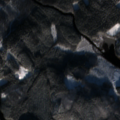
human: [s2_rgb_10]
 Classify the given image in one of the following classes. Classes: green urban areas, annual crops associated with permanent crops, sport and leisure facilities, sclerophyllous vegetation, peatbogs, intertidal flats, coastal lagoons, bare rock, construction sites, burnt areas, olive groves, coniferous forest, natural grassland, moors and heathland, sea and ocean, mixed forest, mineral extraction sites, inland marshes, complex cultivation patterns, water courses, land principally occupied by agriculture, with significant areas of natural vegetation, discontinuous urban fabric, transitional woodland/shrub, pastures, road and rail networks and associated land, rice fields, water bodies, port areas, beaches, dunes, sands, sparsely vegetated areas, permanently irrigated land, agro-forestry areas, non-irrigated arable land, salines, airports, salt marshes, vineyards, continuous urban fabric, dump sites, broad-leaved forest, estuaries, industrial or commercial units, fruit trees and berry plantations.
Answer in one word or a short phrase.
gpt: land principally occupied by agriculture, with significant areas of natural vegetation, broad-leaved forest, coniferous forest, mixed forest, transitional woodland/shrub, water bodies